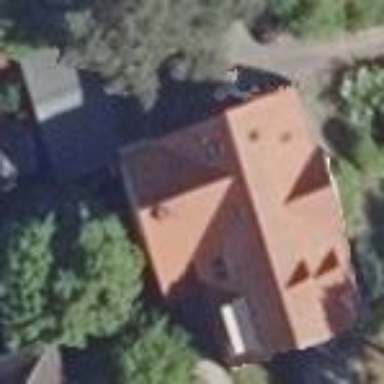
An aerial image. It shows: Detached building with gabled roof made of red roof tiles. The building is beige in color.